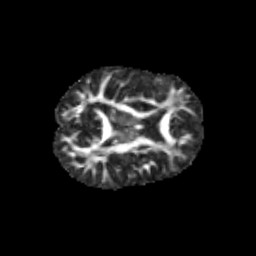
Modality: FA
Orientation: axial
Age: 14
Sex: female
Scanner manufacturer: siemens
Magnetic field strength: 3 T
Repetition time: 3.8 s
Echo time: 0.07 s